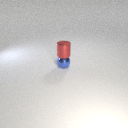
small blue metal sphere below small red metal cylinder